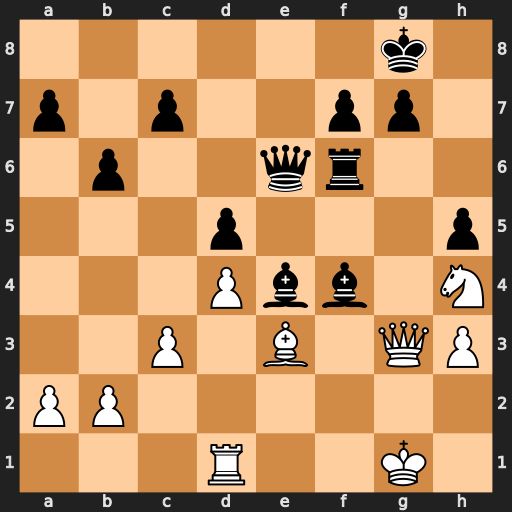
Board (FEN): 6k1/p1p2pp1/1p2qr2/3p3p/3Pbb1N/2P1B1QP/PP6/3R2K1
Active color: w
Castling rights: -
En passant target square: -
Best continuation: Bxf4 Rxf4 Qxf4